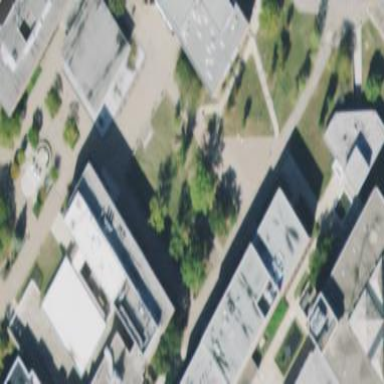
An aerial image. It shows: University building.